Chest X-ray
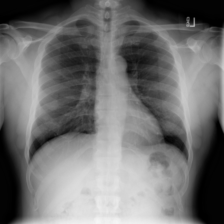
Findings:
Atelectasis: negative
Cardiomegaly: negative
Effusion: negative
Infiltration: negative
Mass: negative
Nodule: negative
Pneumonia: negative
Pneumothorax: negative
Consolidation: negative
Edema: negative
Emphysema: negative
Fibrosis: negative
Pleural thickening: negative
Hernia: negative